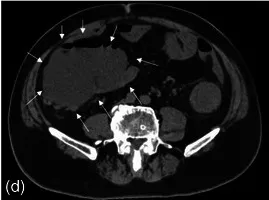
X-ray and computed tomography images of obstructive colitis. (b-d) Computed tomography images. (d) Severe dilation of the cecum (>10 cm).
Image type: radiology (ct)